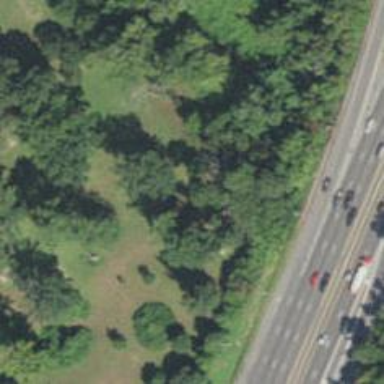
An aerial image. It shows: Disc golf tee area.